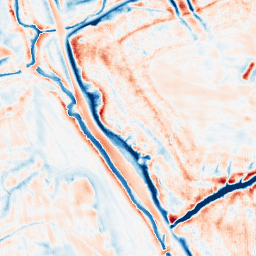
Category: edge_preserving
Decomposition family: bilateral
Decomposition parameters: d: 21
sigma_color: 75
sigma_space: 50
Upsampling method: fft_zeropad
Upsampling parameters: scale: 4
Upsampling scale: 4